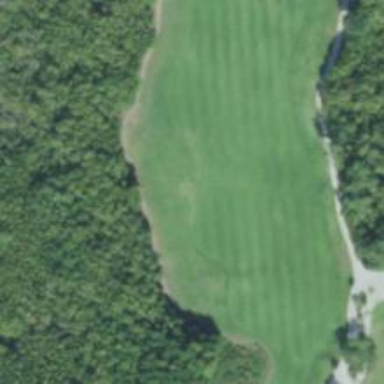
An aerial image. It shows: Golf fairway surrounded by grass.